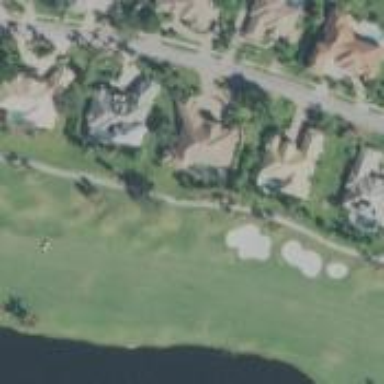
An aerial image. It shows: Grassy area designated as golf fairway.